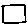
Label: square